Question: I am building a news page in a web tool using c# and visual studio. The idea is that you upload news in a specific excel format (newsID, Date, Header and text columns) and can view it in the web tool.
I managed to be able to upload the news, store it in a database table and print the news in a Gridview table with three columns: date, header and text. See the below screenshot:

is that currently I can only print plain text in the Gridview table; but I want to be able to insert hyperlinks in the text column. Is it possible to do this without hard-coding the full HTML for the link into the news message before uploading it?.
This is my default.aspx part of the table:
'''
<div style="width: 100%; height: 400px; overflow-y: scroll">
<asp:GridView CssClass="gridview" ID="News" runat="server" AutoGenerateColumns="false" ShowHeader="False">
<Columns>
<asp:BoundField DataField="Date" ItemStyle-Width="150px" ItemStyle-VerticalAlign="Top"/>
<asp:BoundField DataField="Header" ItemStyle-VerticalAlign="Top"/>
<asp:TemplateField >
<ItemTemplate>
<div class="centered" style="width: 800px; overflow: auto; word-break: break-word; word-wrap: break-word; height: 70px;">
<%# Eval("Text")%>
</div>
</ItemTemplate>
</asp:TemplateField>
</Columns>
</asp:GridView>
</div>
'''
And this the c# code behind in default.aspx.cs:
'''
public partial class _Default : Page
{
public void Page_load(object sender, EventArgs e)
{
// Enable News page only for logged in users
if (HttpContext.Current.User.Identity.IsAuthenticated)
{
GetData();
}
}
protected void GetData()
{
News.Columns[0].Visible = true;
string Connection = ConfigurationManager.ConnectionStrings["Connection"].ConnectionString;
using (SqlConnection con = new SqlConnection(Connection))
{
using (SqlCommand cmd = new SqlCommand("SELECT [Date], [Header], [Text] FROM [ART].[News Indicator] ORDER BY [NewsID] DESC"))
{
using (SqlDataAdapter sda = new SqlDataAdapter())
{
cmd.Connection = con;
sda.SelectCommand = cmd;
using (DataTable dt = new DataTable())
{
DataSet ds = new DataSet();
sda.Fill(ds);
News.DataSource = ds;
News.DataBind();
}
}
}
}}}
'''
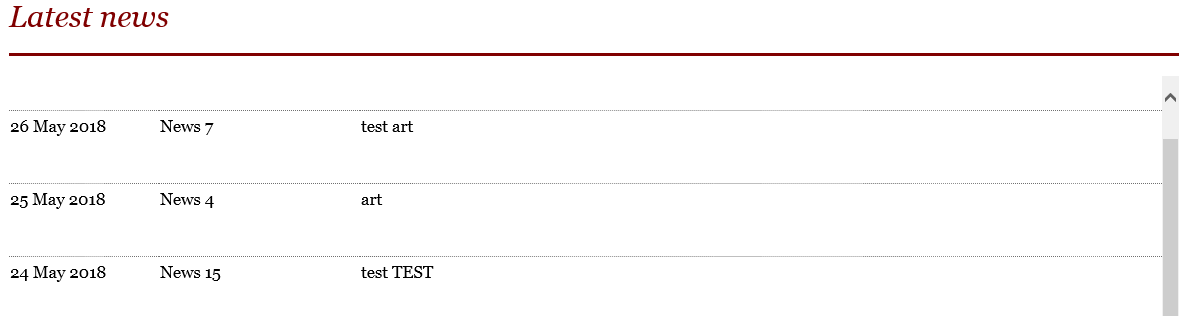
Answer: If you set the AutoGenerateColumns property to False, you have a lot of control over the columns and you can control the content.
Then use 'ItemTemplate' with HyperLink:
'''
<asp:GridView AutoGenerateColumns="False">
<asp:TemplateField>
<ItemTemplate>
<asp:HyperLink NavigateUrl='www.microsoft.com' Text='Whatever you want to be visible'/>
</ItemTemplate>
</asp:TemplateField>
</asp:GridView>
'''
Now the user sees on the screen the value of the Text property, but on click it takes him to page which is the value of NavigateUrl.